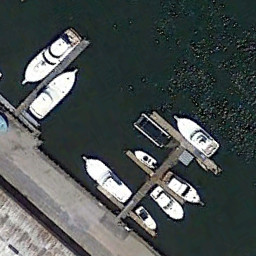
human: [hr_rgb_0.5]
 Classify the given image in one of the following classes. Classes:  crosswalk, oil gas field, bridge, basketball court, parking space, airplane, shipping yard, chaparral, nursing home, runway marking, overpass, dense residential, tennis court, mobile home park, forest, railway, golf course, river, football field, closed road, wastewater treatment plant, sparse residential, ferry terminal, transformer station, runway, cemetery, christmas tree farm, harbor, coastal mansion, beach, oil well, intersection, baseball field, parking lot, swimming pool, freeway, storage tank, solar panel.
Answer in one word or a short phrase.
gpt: ferry terminal